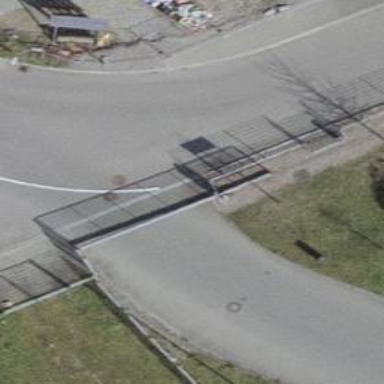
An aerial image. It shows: Gate.